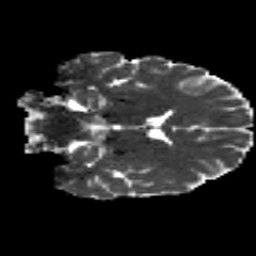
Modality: MD
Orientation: coronal
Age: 22
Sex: male
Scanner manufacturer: siemens
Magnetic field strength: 3 T
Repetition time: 8.8 s
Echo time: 0.085 s